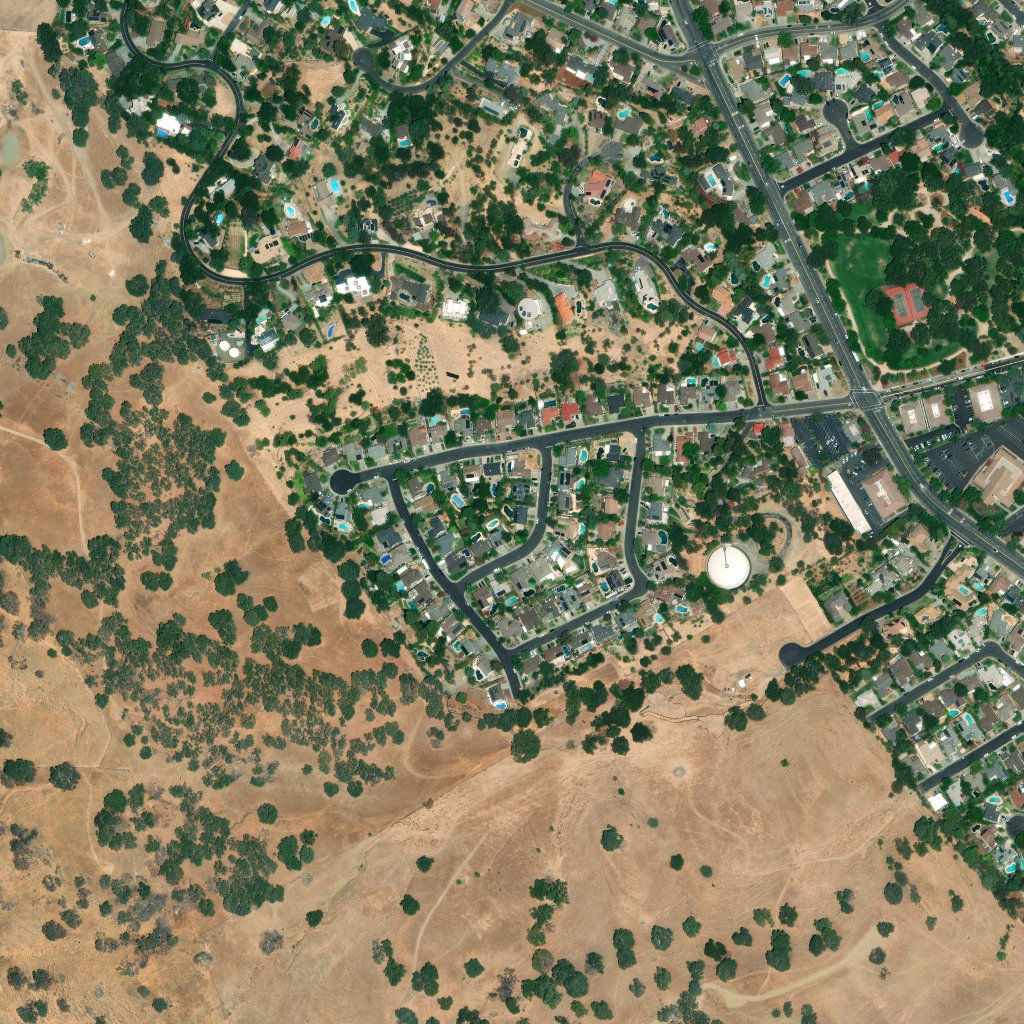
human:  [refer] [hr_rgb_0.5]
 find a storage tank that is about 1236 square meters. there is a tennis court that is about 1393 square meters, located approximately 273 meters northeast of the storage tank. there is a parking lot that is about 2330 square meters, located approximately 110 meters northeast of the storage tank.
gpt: <box>[[68, 52, 73, 57, 0]]</box>

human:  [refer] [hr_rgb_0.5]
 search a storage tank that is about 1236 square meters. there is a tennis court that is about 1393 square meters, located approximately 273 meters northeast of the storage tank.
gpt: <box>[[68, 52, 73, 57, 0]]</box>

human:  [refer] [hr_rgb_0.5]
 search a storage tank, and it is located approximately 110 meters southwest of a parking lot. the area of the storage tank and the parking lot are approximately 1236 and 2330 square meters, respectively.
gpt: <box>[[68, 52, 73, 57, 0]]</box>